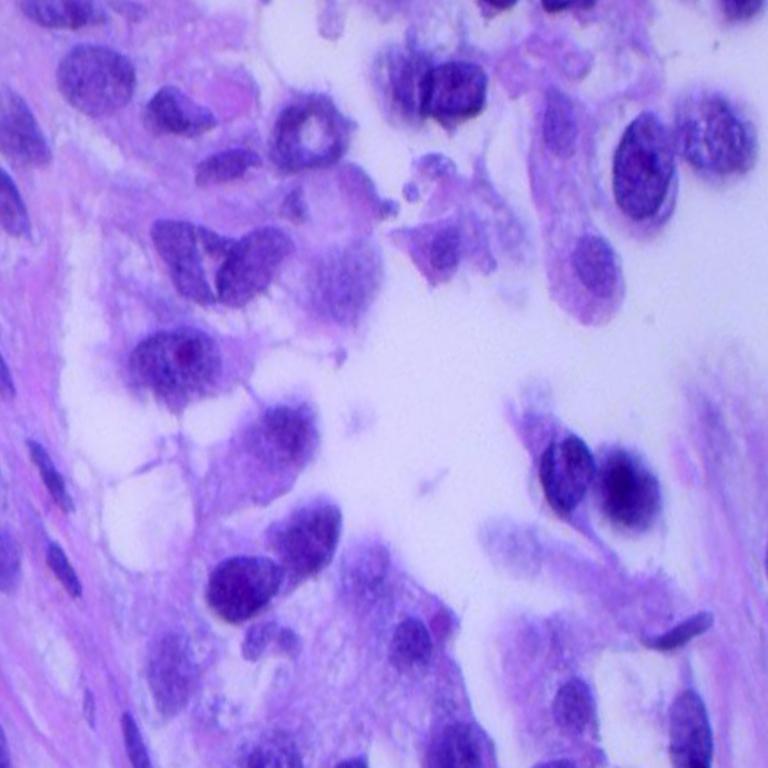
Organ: lung
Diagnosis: adenocarcinomas